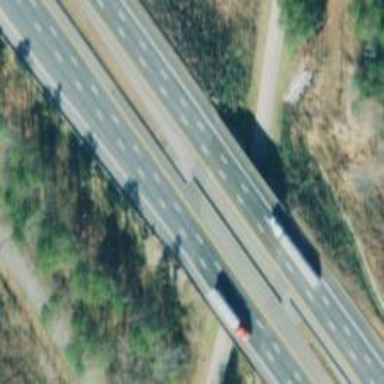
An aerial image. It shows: Motorway bridge.